Field crop: maize
Growth stage: 2
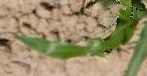
Species: maize